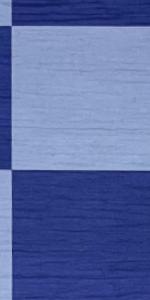
Label: Empty